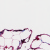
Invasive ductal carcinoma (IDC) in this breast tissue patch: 0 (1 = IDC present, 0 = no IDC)